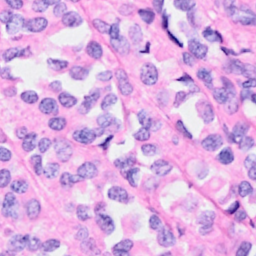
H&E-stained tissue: Breast